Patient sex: M
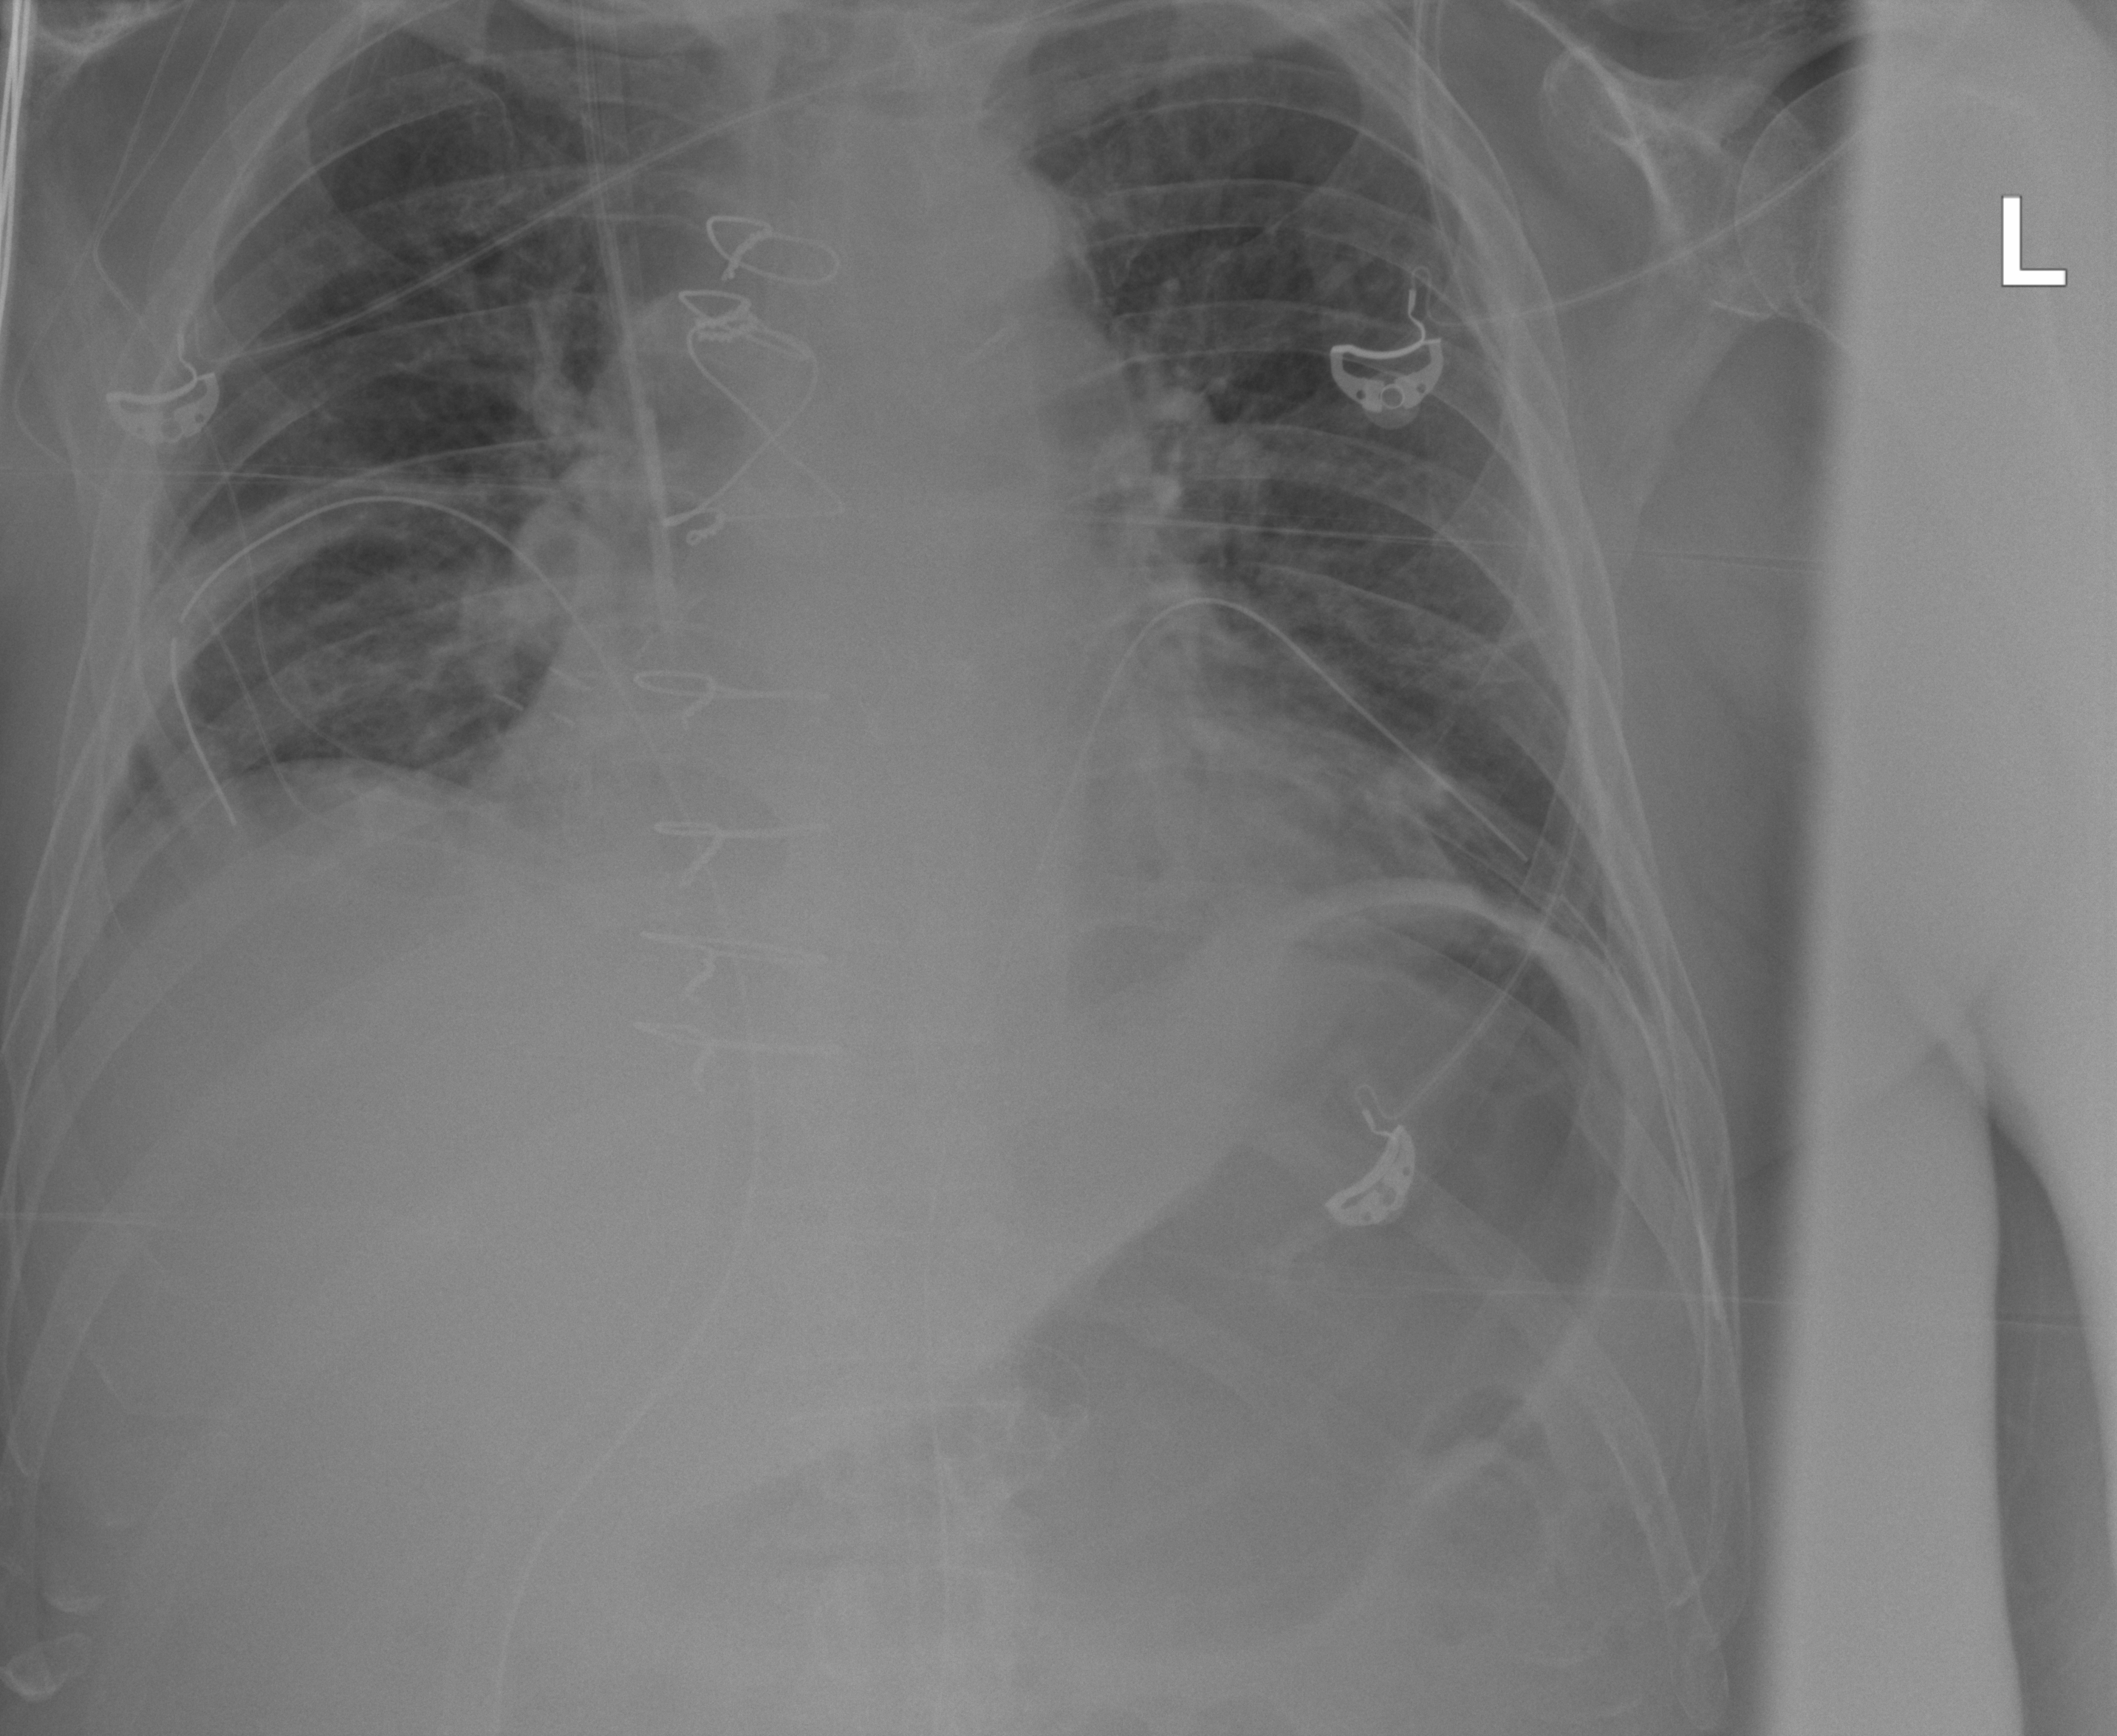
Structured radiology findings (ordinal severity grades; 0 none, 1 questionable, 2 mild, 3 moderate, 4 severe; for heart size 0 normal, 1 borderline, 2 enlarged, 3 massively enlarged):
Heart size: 2
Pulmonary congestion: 2
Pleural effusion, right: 0
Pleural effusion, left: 0
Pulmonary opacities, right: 1
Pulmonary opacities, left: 1
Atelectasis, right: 2
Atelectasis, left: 2